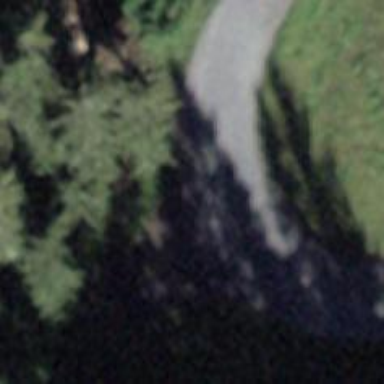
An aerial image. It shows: Unclassified road with asphalt surface.